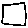
Label: square